Question: This is what I've coded - the exchange of 2 numbers in c language using turbo c. I've tried real hard to google the solution but the explanation is not understandable as I'm a mere beginner. I'm having my internals on 20th and this is what they might ask along with 40 other programs.....

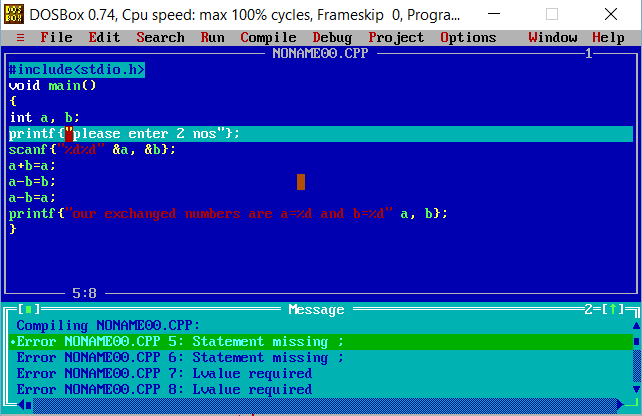
Answer: You should write 'printf("please enter");' instead of 'printf{"please enter"};'
The same with 'scanf'.
When you see 'Statement missing ;' error, you definitely have an language error.
Functions take arguments between '()' and '{}' are used for blocks of code. For example:
'''
if (1) {
printf("Printing
");
printf("Printing again
");
}
'''
Another thing is, that we assign value to the left side of '='.
'a = a-b'
'a = a+b'
Your code should be:
'''
#include<stdio.h>
void main() {
int a,b;
printf("Enter two (2) numbers, please
");
scanf("%d%d", &a, &b);
a = a+b; //assign a to the sum of current a and b
b = a-b;
a = a-b;
printf("The numbers a, b after some calculations are: a=%d and b=%d
", a, b);
}
'''